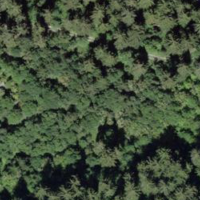
EUNIS habitat code: 43
Species observed at this site:
Primula veris